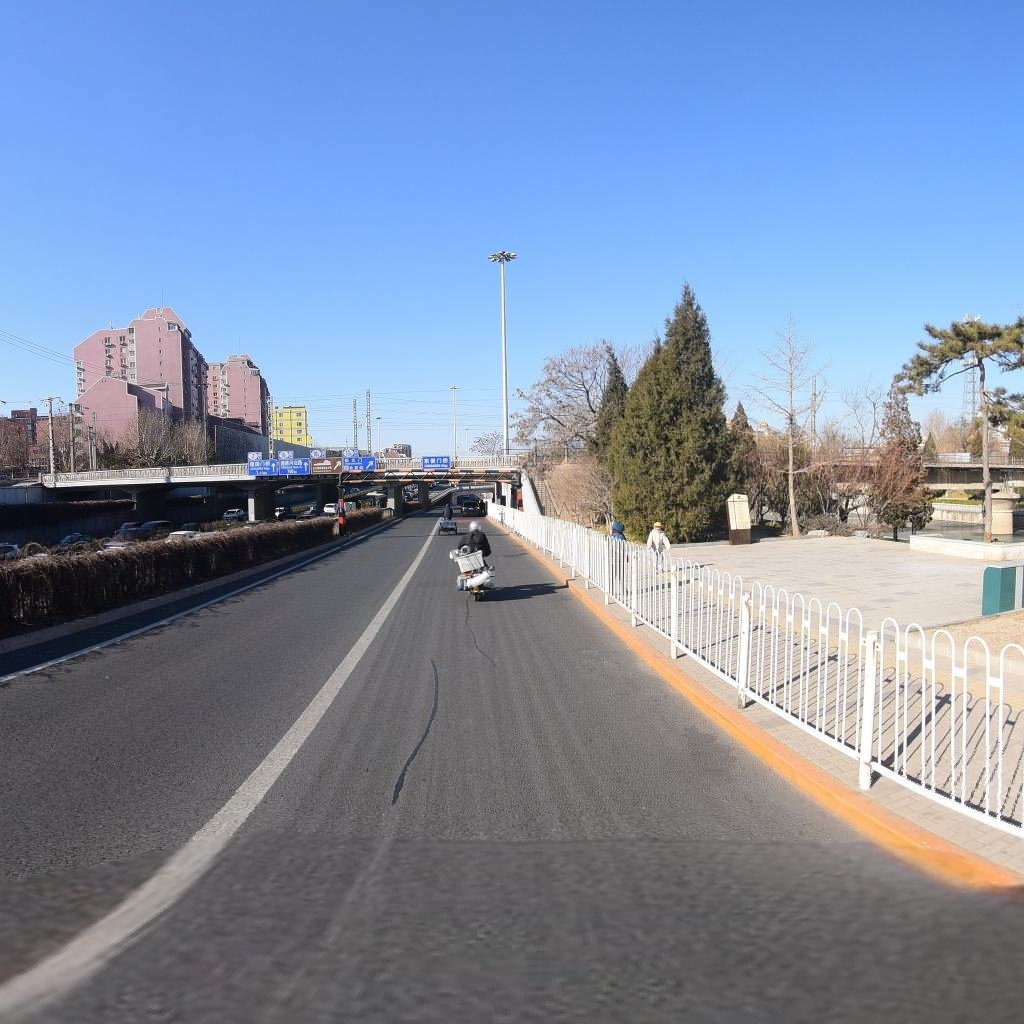
Region: Dongcheng
Road damage annotations: longitudinal patch, longitudinal patch